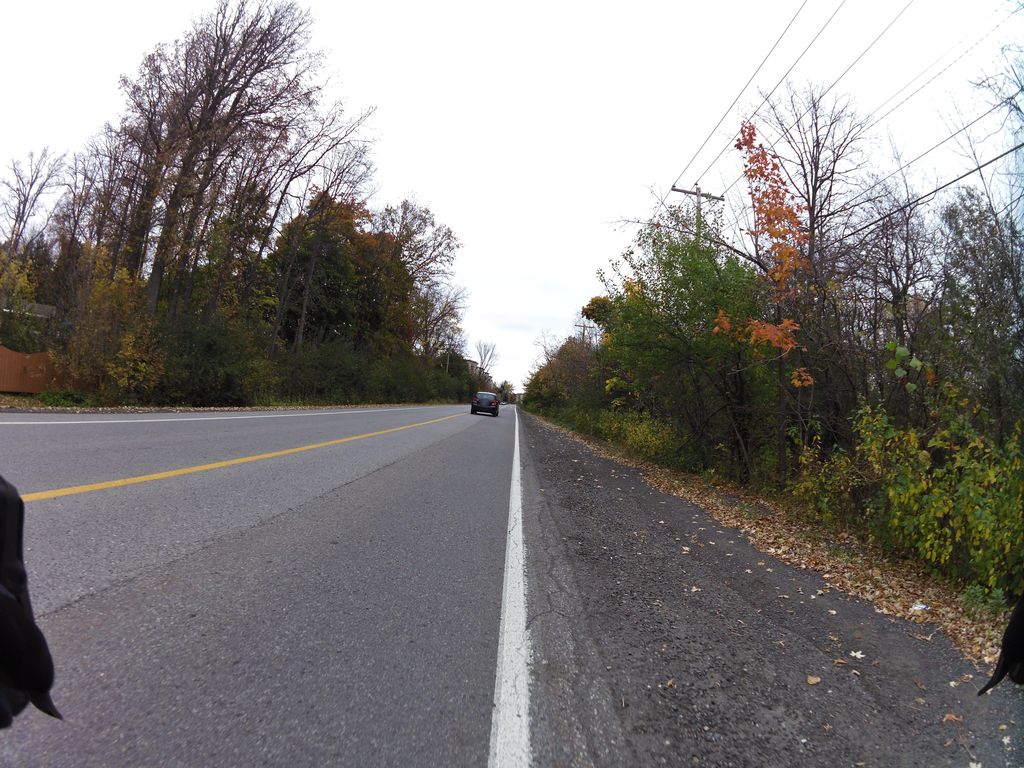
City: ottawa-gatineau